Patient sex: F
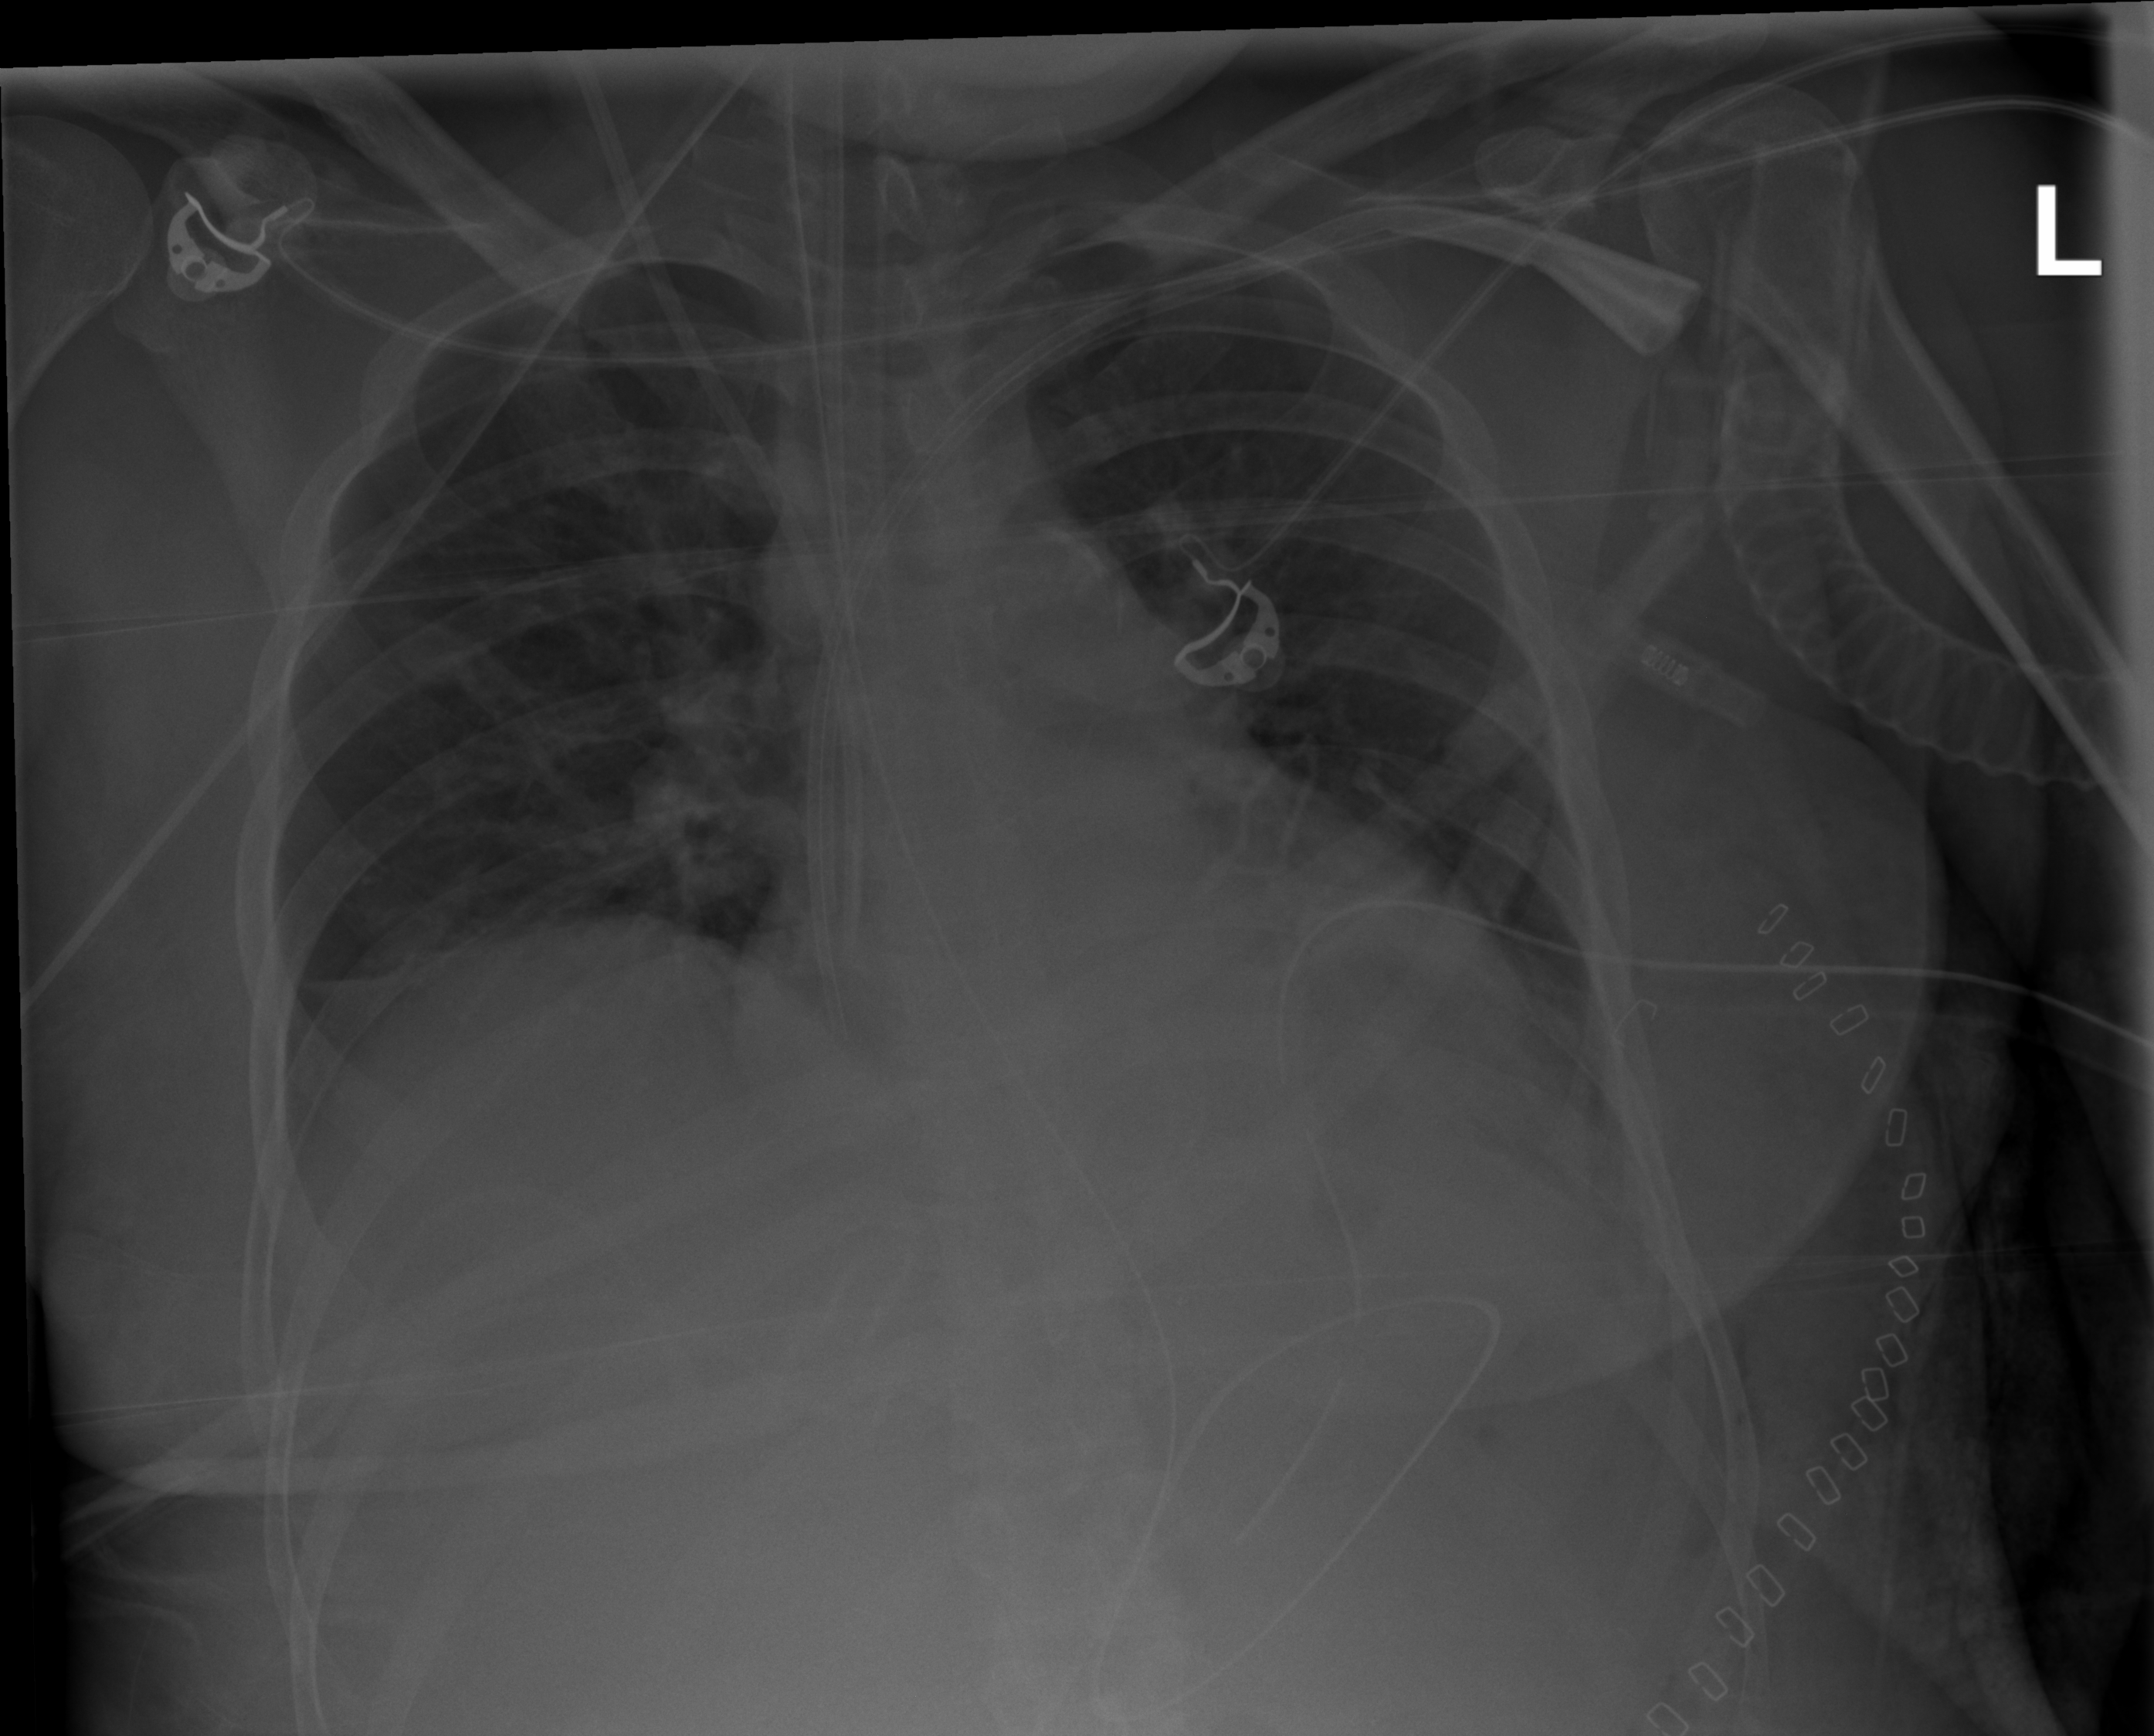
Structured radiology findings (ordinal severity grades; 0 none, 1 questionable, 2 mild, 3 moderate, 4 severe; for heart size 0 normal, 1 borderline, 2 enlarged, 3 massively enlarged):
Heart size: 1
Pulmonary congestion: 1
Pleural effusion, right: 0
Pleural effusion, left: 2
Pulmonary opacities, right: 0
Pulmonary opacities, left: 0
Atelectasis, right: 2
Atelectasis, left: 2